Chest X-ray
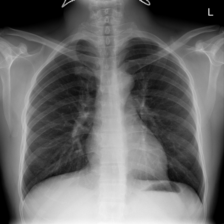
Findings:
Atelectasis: negative
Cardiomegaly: negative
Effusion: negative
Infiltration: negative
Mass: negative
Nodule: negative
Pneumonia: negative
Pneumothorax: negative
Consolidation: negative
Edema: negative
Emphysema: negative
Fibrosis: negative
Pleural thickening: negative
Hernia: negative